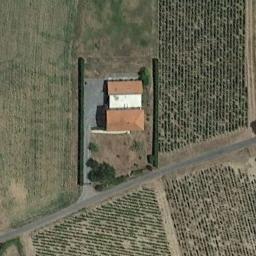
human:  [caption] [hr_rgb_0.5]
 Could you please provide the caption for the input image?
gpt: The sparse residential is on the grass next to the farmland and a road .

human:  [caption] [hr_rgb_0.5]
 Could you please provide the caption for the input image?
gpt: The room is surrounded by trees .

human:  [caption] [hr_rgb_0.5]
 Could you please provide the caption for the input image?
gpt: One road is next to the sparse residential .

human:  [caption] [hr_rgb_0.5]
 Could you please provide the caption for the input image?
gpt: A house in a sparse residential area surrounded by farmland .

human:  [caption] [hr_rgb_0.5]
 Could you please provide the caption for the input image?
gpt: A sparse residential area with a building beside the farmlands .